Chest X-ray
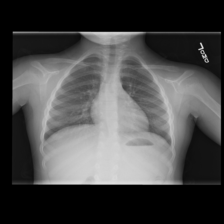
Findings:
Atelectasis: negative
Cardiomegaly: negative
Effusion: negative
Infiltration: negative
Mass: negative
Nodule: negative
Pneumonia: negative
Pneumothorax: negative
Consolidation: negative
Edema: negative
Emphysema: negative
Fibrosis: negative
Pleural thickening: negative
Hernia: negative